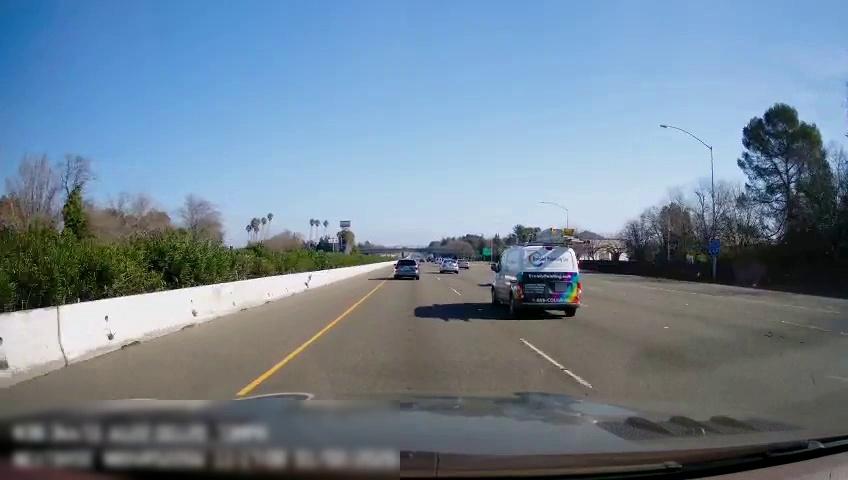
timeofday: Day
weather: Sunny
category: Drivable Space
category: Vehicles | Car
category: Vehicles | Car
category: Vehicles | Van
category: Vehicles | Car
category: Lanes | Current Lane
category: Lanes | Current Lane
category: Lanes | Alternate Lane
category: Lanes | Alternate Lane